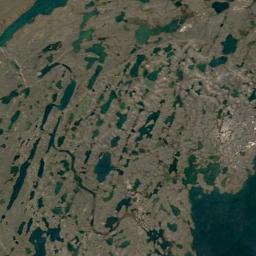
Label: wetland